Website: bh-photo
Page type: cross-sells
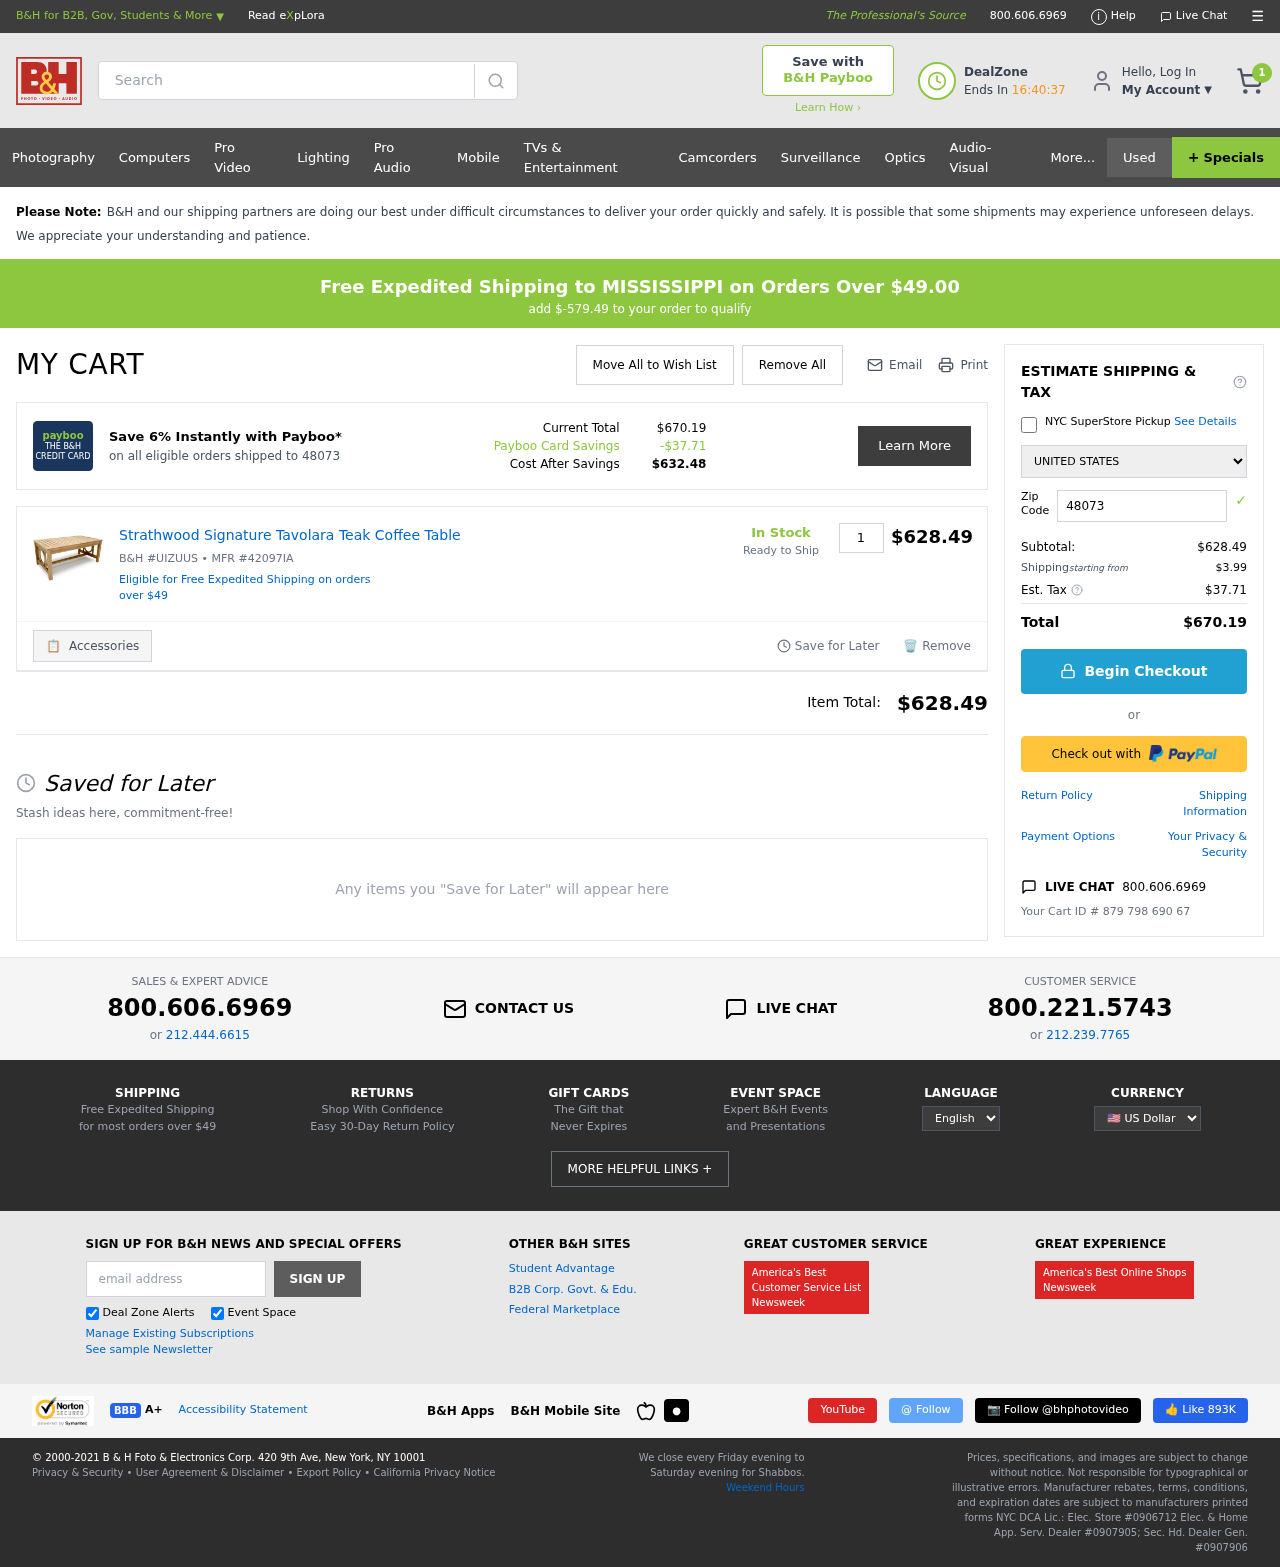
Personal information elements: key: PII_COUNTRY
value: United States
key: PII_POSTCODE
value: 48073
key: PII_STATE
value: MISSISSIPPI
Product elements: key: PRODUCT1_NAME
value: Strathwood Signature Tavolara Teak Coffee Table
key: PRODUCT1_PRICE
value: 628.49
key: PRODUCT1_QUANTITY
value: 1
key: PRODUCT1_SKU
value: B&H #UIZUUS
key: PRODUCT1_MFR
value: MFR #42097IA
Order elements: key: ORDER_NUM_ITEMS
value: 1
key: SHIPPING_THRESHOLD_REMAINING
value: $-579.49
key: ORDER_TOTAL
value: $670.19
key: ORDER_SUBTOTAL
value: $628.49
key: ORDER_SHIPPING_COST
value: $3.99
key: ORDER_TAX
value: $37.71
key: ORDER_ID
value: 879 798 690 67
Search elements: key: HEADER_SEARCH
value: Search
Other elements: key: PAYBOO_SAVINGS
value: -$37.71
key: COST_AFTER_SAVINGS
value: $632.48